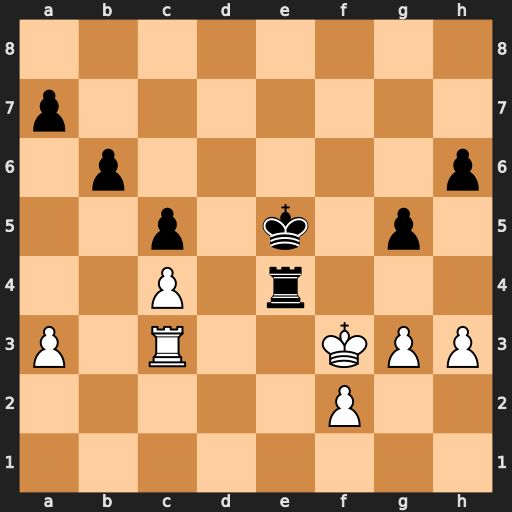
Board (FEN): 8/p7/1p5p/2p1k1p1/2P1r3/P1R2KPP/5P2/8
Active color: w
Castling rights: -
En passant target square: -
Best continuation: Re3 Rxe3+ Kxe3